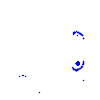
Particle: pion